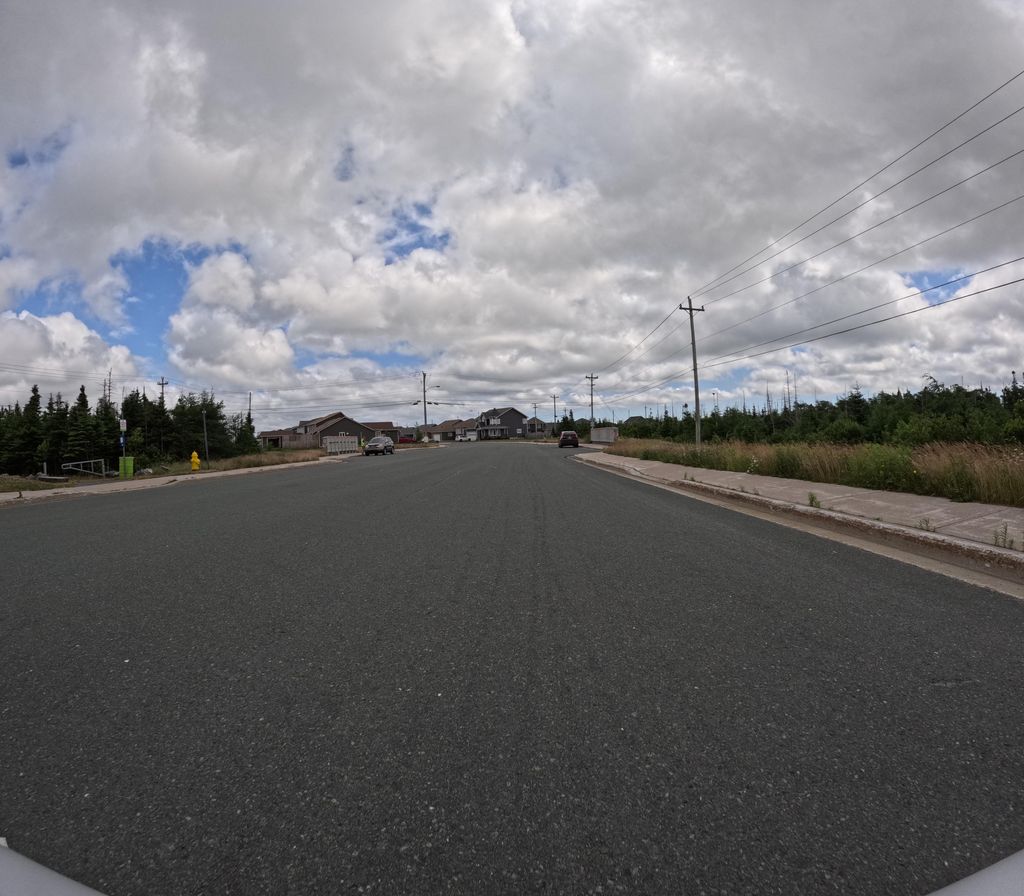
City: st_johns